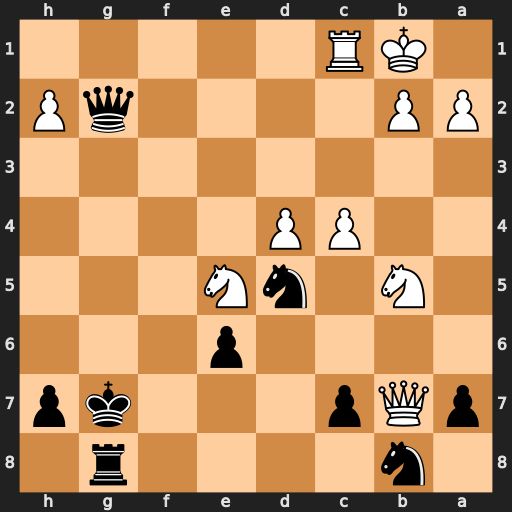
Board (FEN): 1n4r1/pQp3kp/4p3/1N1nN3/2PP4/8/PP4qP/1KR5
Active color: b
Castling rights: -
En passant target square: -
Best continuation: Nc3+ Nxc3 Qxb7 Rg1+ Kf8 Rxg8+ Kxg8